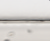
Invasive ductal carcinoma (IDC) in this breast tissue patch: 0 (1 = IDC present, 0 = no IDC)